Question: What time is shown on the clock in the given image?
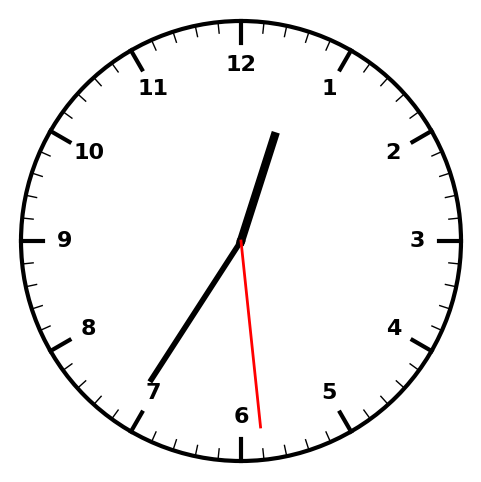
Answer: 12:35:29